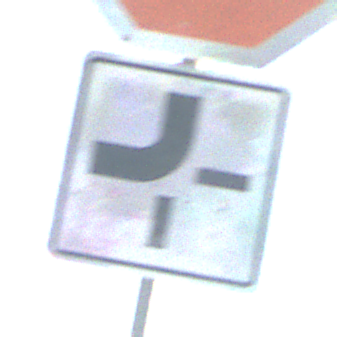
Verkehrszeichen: VerlaufVorfahrtsstrasse2
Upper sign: Stop
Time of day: SunriseSunset
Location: Outdoor (Nature)
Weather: Clear
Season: NotSpecified
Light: Natural